Interaction volume radius: 10 \u00c5
Interaction volume height: 15 \u00c5
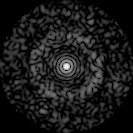
Disorder parameter: 0.8289